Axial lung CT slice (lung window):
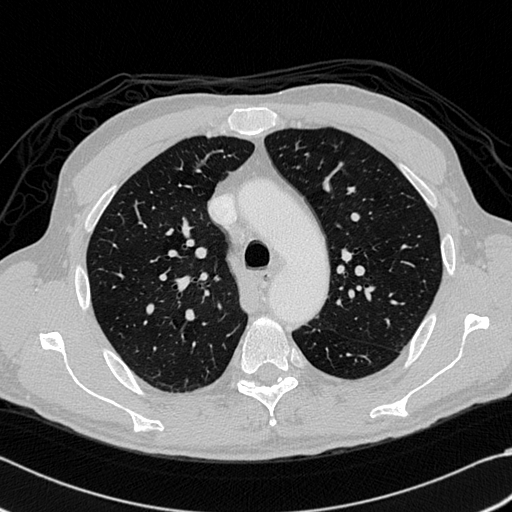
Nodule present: no